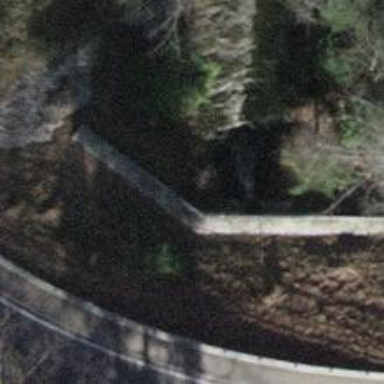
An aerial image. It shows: Culvert tunnel.